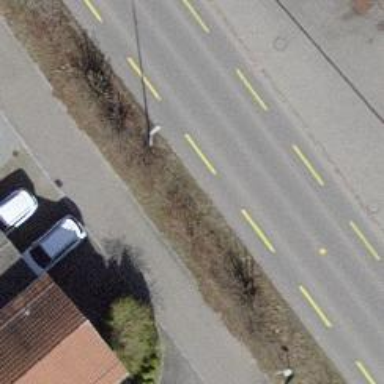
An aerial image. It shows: Primary highway with asphalt surface and designated lane for cyclists.